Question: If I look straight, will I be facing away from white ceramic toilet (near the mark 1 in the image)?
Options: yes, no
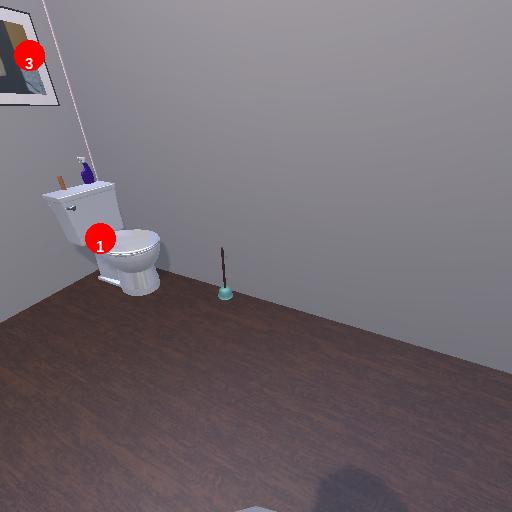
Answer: yes